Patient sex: F
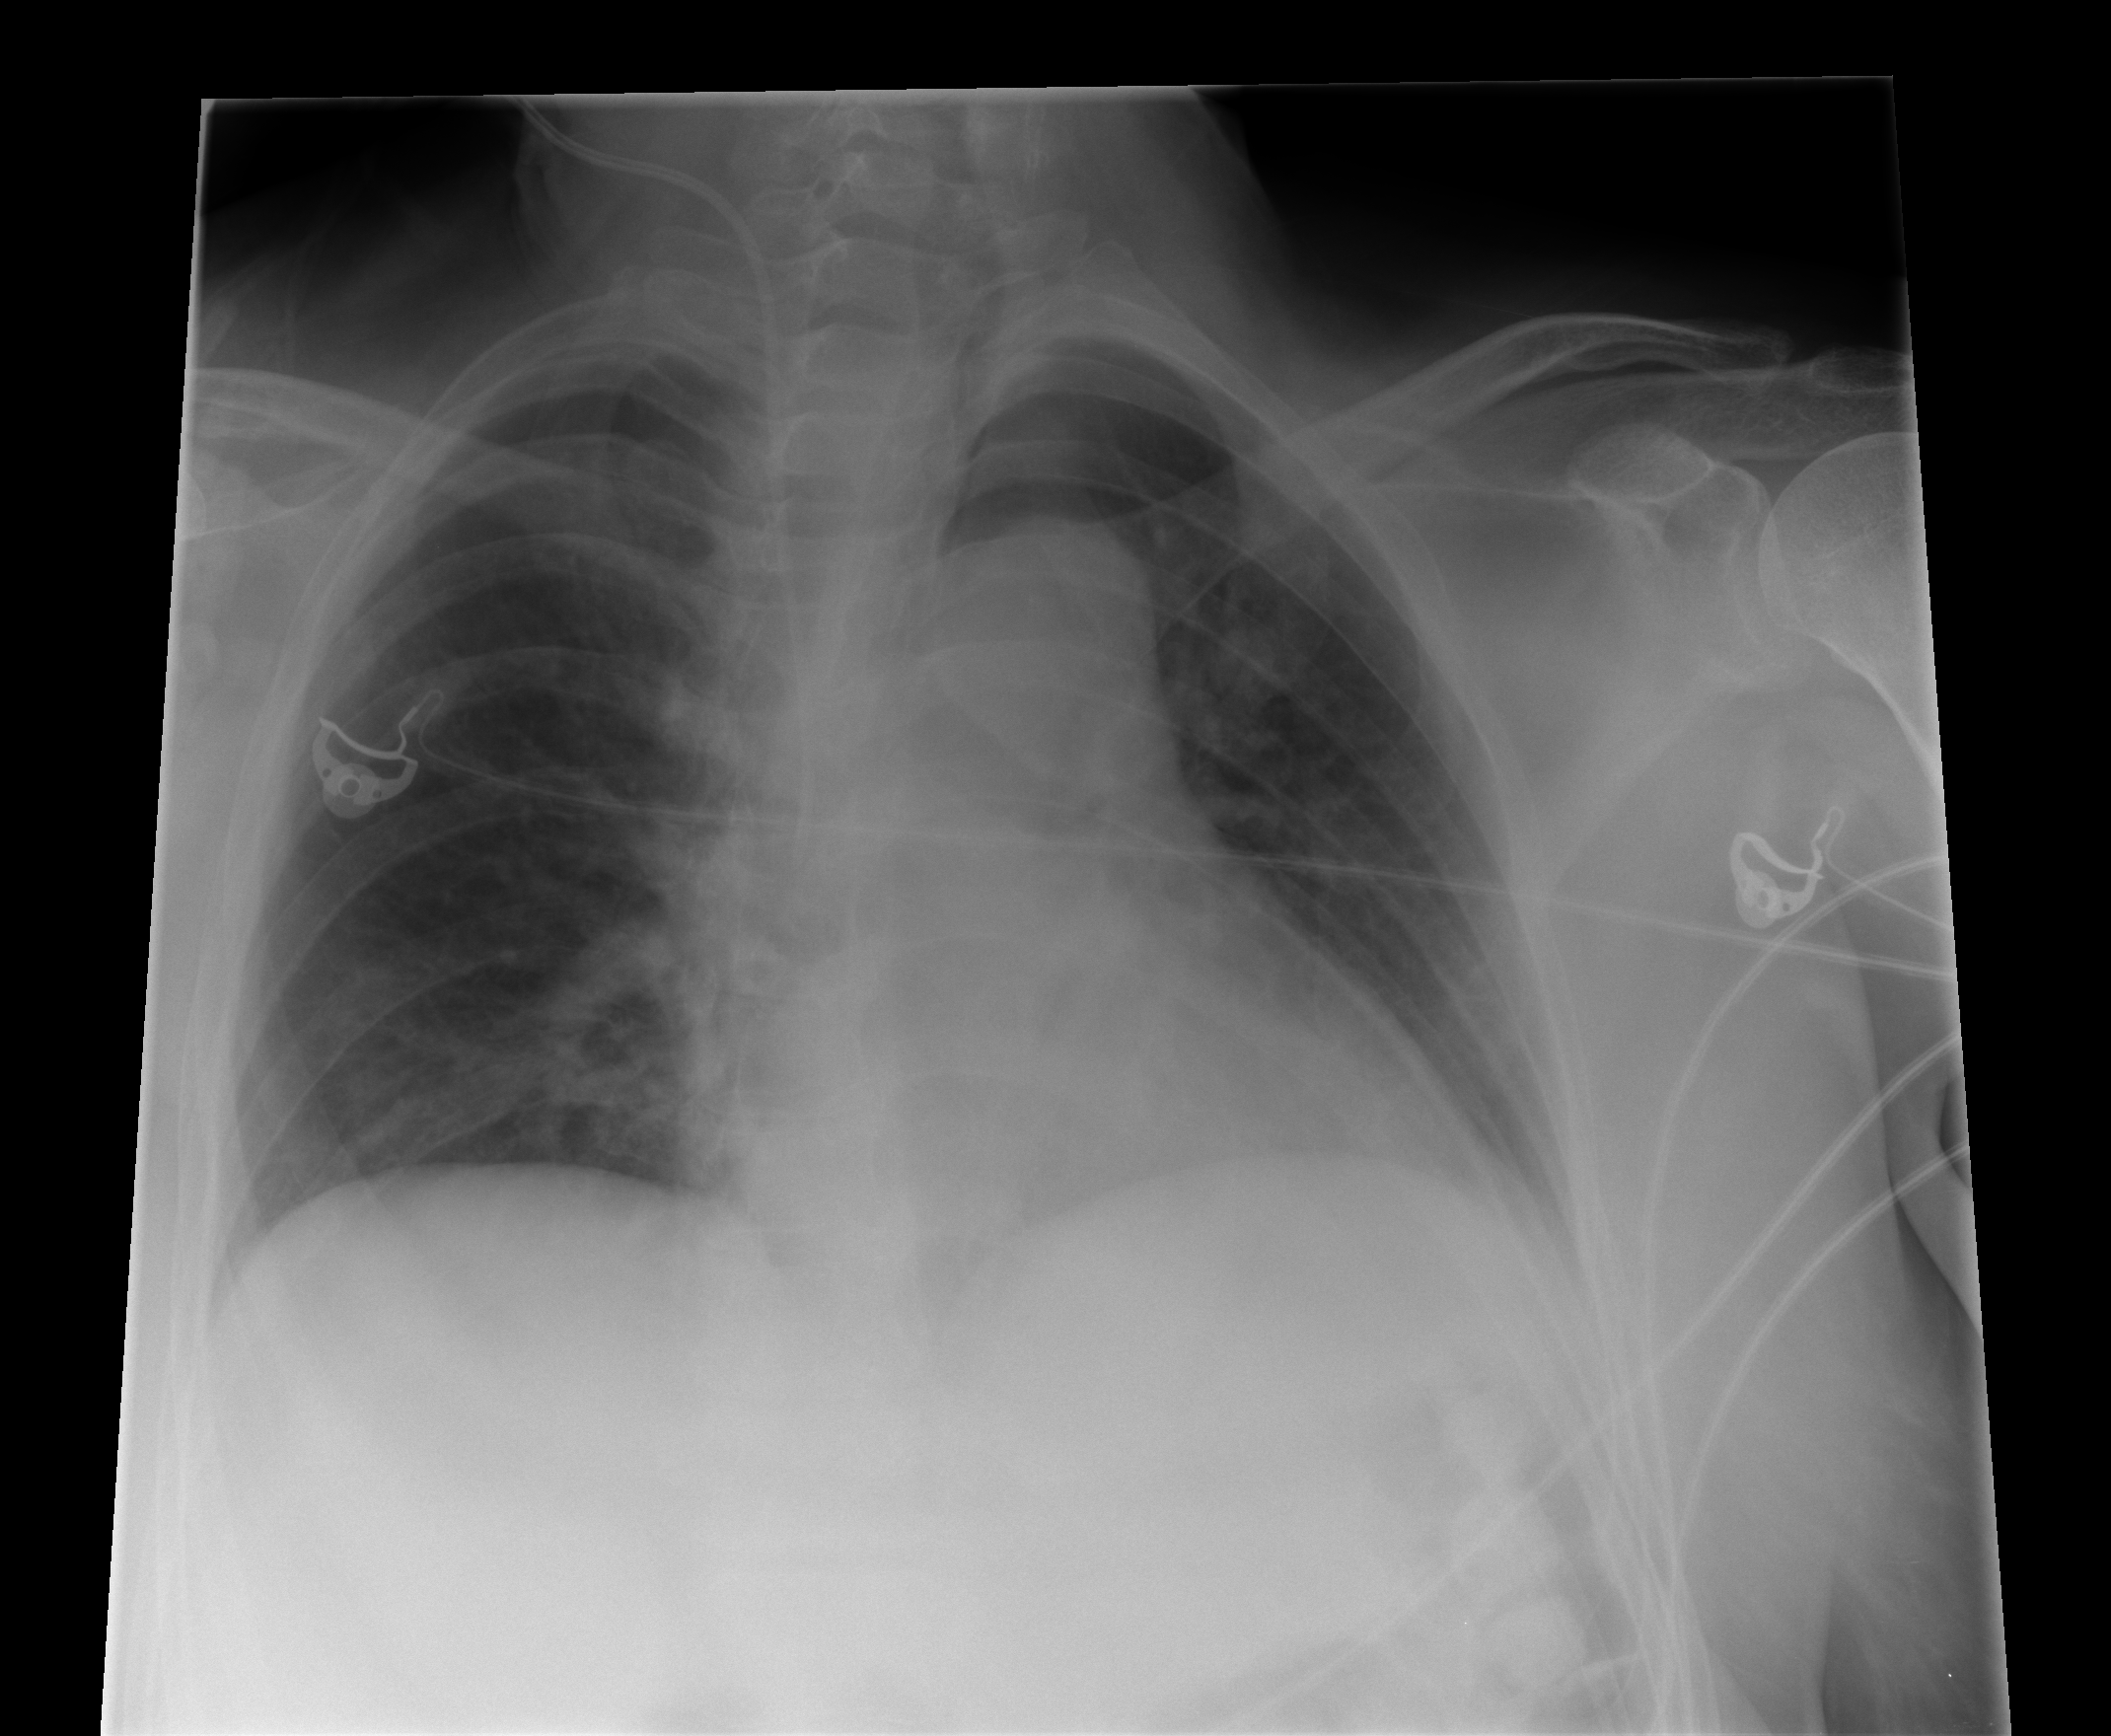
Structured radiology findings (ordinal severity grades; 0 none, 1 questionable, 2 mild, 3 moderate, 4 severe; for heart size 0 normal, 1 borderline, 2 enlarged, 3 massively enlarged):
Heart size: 1
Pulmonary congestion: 0
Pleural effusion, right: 0
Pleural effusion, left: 0
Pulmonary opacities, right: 0
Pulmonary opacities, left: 0
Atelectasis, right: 2
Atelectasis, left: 0